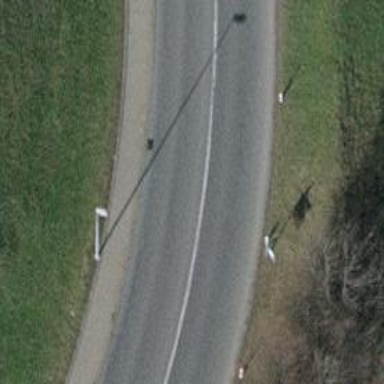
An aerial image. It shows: Secondary road with asphalt surface.